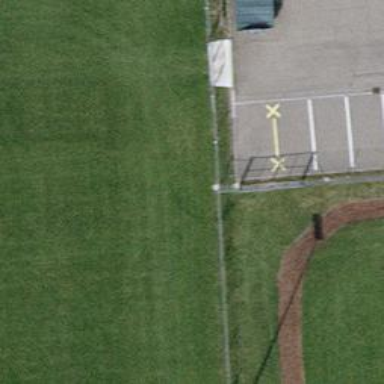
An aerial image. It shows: Fence with chain link type.